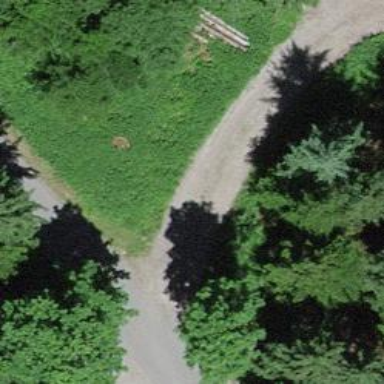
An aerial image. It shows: Unpaved track with grade2 quality type.